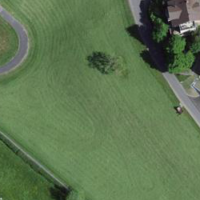
EUNIS habitat code: 52
Species observed at this site:
Geum rivale